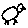
Label: bird